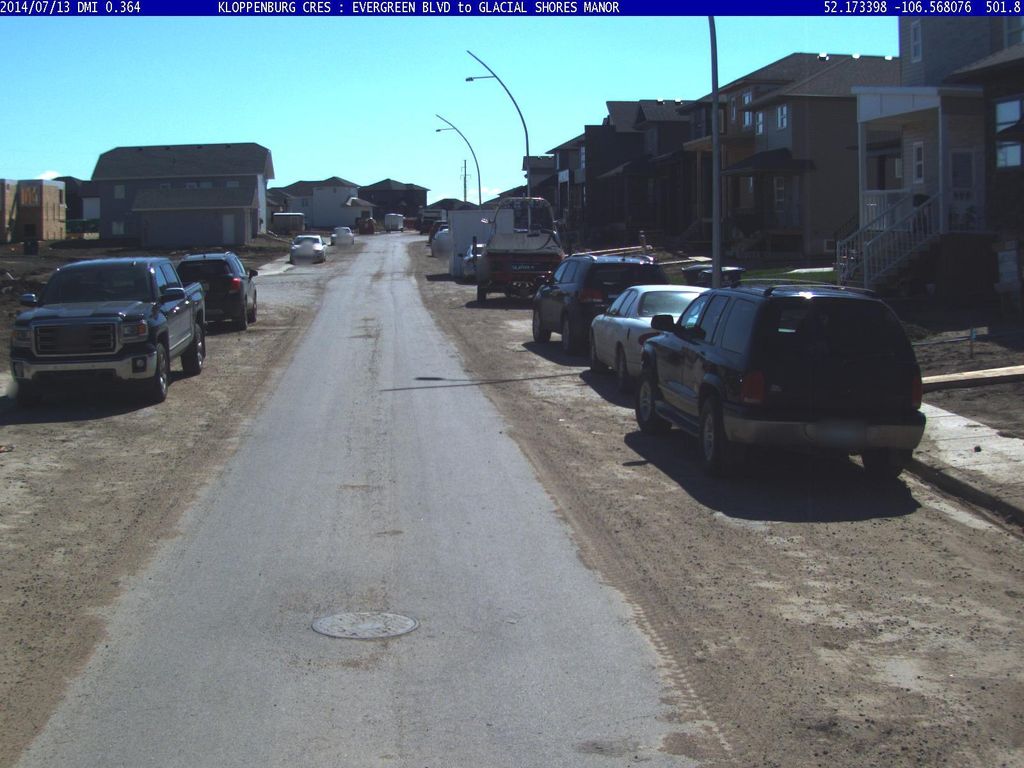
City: saskatoon